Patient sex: M
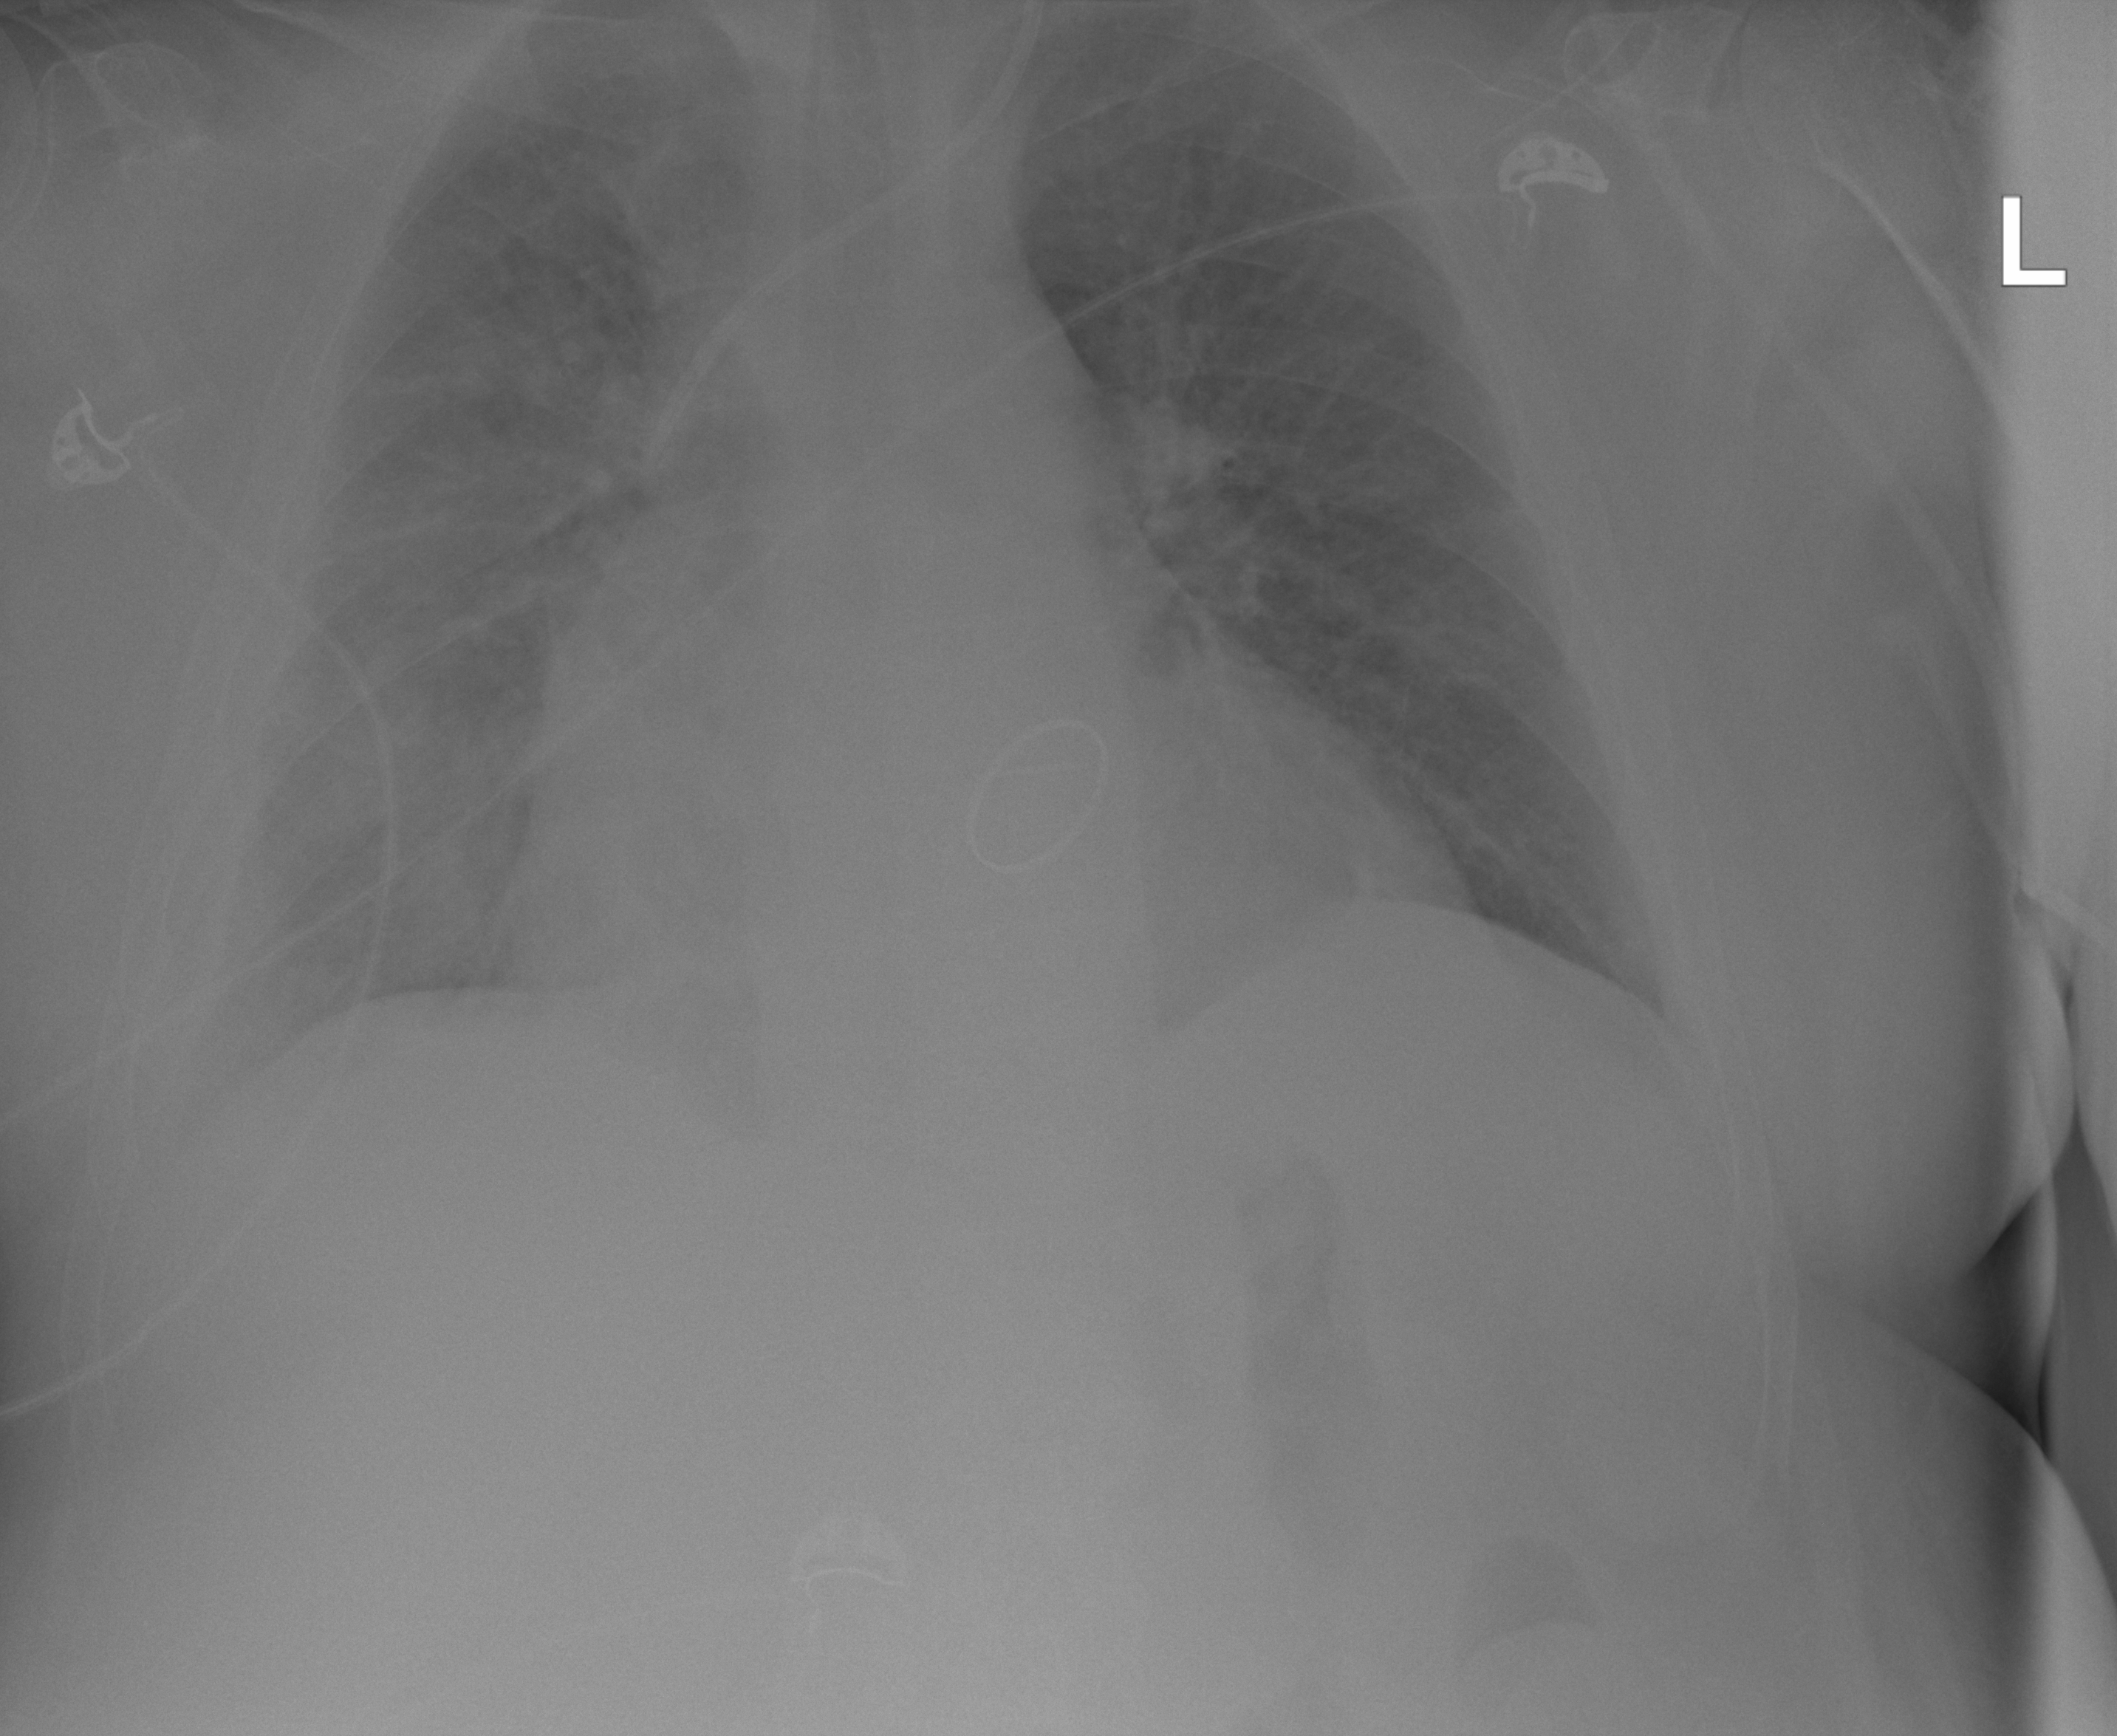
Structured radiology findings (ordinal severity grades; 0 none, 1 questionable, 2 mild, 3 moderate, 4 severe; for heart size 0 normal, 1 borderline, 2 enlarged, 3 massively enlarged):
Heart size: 2
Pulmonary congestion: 1
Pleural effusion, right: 2
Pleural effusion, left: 1
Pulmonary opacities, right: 2
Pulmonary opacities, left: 0
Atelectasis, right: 2
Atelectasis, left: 0